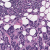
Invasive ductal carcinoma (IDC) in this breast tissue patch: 1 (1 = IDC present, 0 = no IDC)